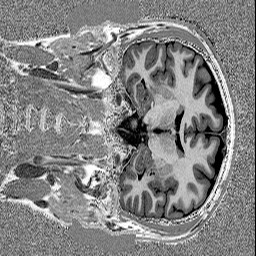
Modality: UNIT1
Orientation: coronal
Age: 31
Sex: male
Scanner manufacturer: siemens
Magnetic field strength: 3 T
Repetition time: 5 s
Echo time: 0.00298 s